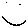
Label: smiley face